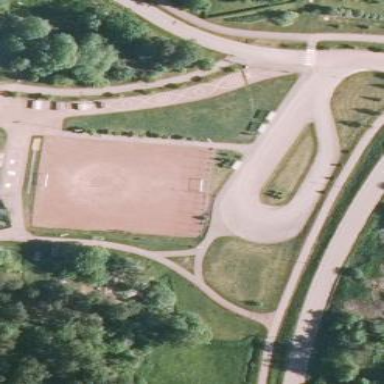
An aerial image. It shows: Soccer pitch for leisure land activities.